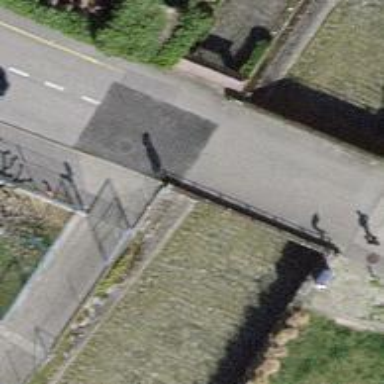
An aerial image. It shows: Residential road with asphalt surface that includes bridge. There is no sidewalk on the bridge.